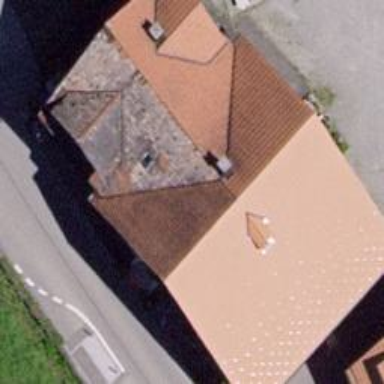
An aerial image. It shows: Restaurant.